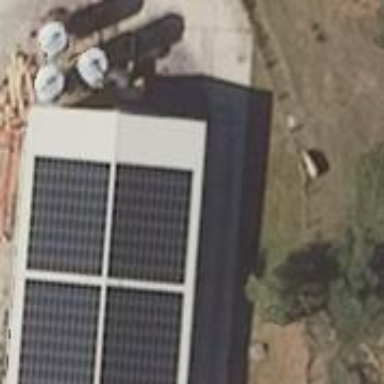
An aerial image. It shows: Solar photovoltaic panel generating electricity. It is small installation located on building.